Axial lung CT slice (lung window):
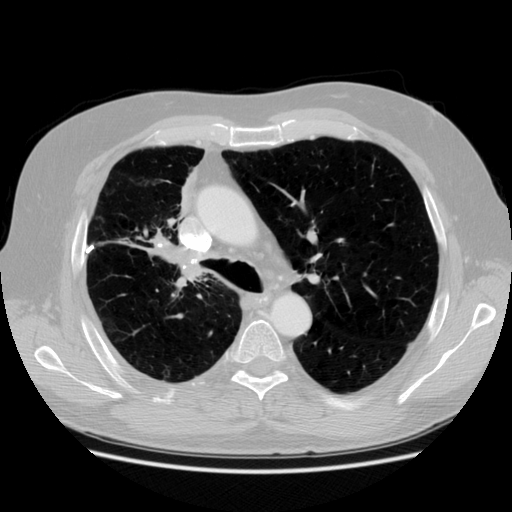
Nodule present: no